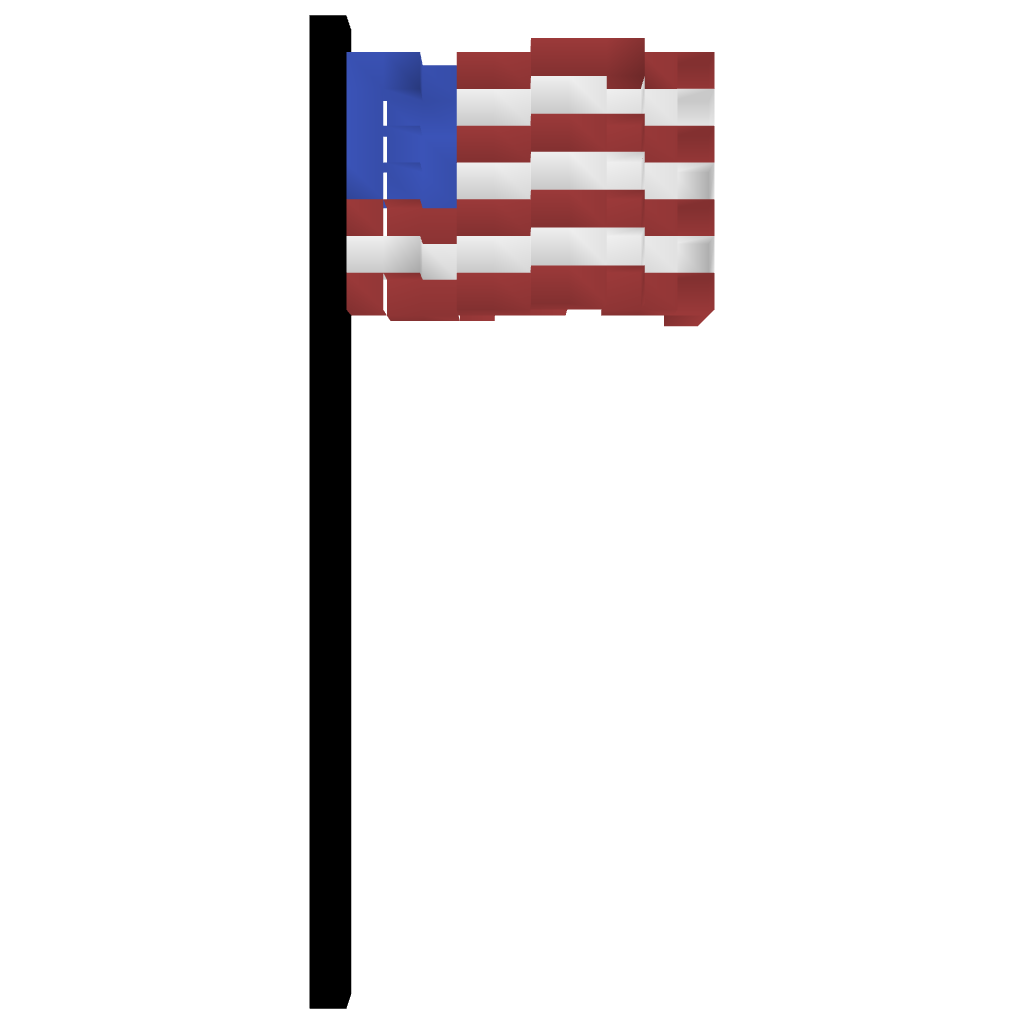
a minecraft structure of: USA Flag! high quality